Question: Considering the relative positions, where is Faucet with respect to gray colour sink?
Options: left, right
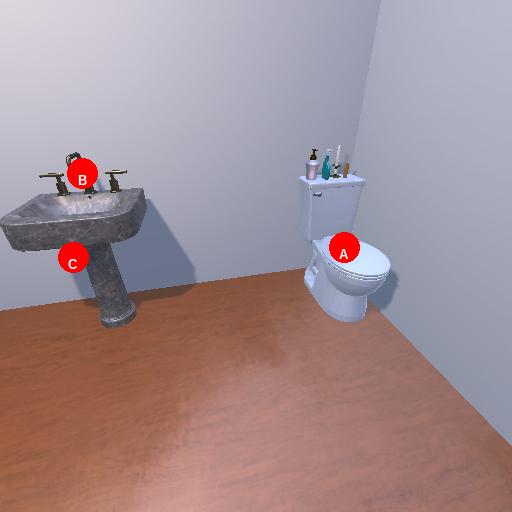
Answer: left